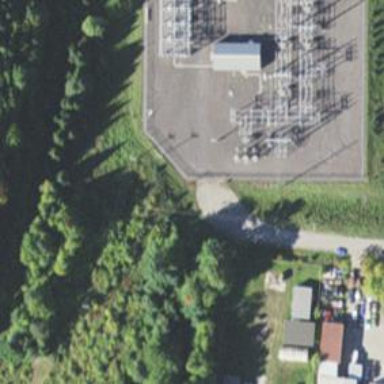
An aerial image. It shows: Switch for power supply.